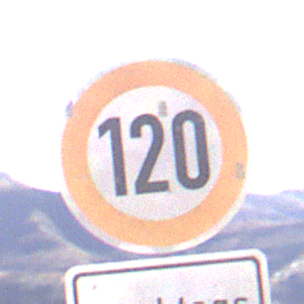
Verkehrszeichen: Geschwindigkeit120
Zusatzzeichen unten: ZeitangabenMitBeschraenkungAufWochentage1
Umgebung: Outdoor, Nature
Tageszeit: Midday
Wetter: Clear
Licht: Natural
Jahreszeit: NotSpecified
Kontrast: HighContrast